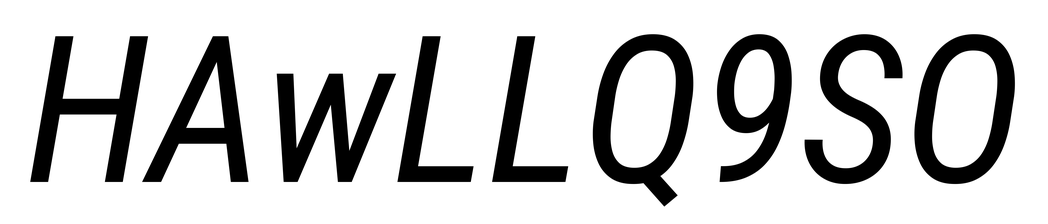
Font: Roboto-Italic_Condensed_Italic